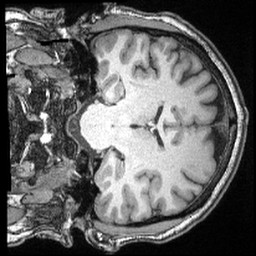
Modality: T1w
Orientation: coronal
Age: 34
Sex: male
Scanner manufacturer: siemens
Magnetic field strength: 3 T
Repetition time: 2.4 s
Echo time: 0.00374 s